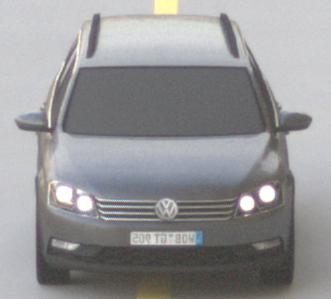
Make: VW
Model: Passat Alltrack 1.8 TSI
Detailed model: Passat (B7) Alltrack
Model produced from: 2012/03
Model produced until: 2013/06
Doors: 5
Color: gray
Road condition: dry road
Daytime: morning or afternoon
Contrast: medium contrast